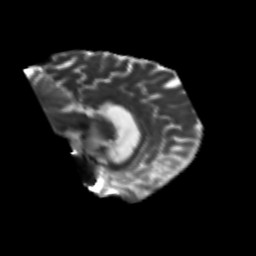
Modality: T2w
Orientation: sagittal
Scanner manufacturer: siemens
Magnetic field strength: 3 T
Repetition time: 6.8 s
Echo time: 0.093 s